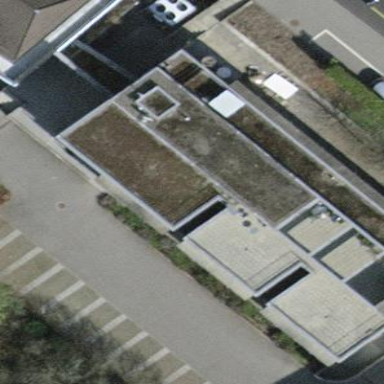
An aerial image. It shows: Building with flat roof.